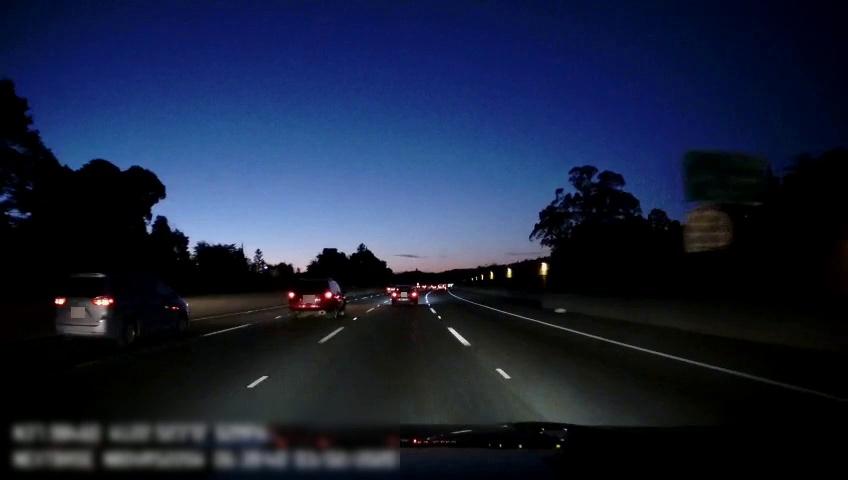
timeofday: Night
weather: Other
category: Drivable Space
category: Vehicles | Car
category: Vehicles | Car
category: Vehicles | SUV
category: Vehicles | SUV
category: Lanes | Alternate Lane
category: Lanes | Alternate Lane
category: Lanes | Current Lane
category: Lanes | Current Lane
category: Lanes | Alternate Lane
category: Traffic | Signs